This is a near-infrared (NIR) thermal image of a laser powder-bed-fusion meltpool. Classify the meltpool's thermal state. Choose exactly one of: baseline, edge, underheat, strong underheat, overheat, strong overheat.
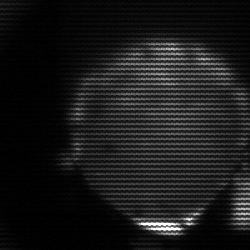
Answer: edge